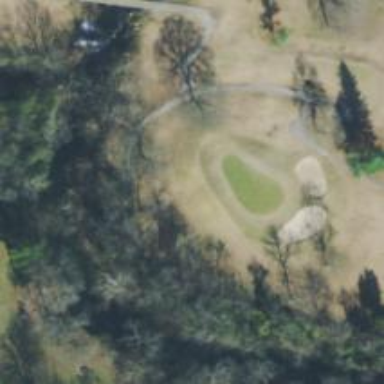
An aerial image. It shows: View of golf hole.